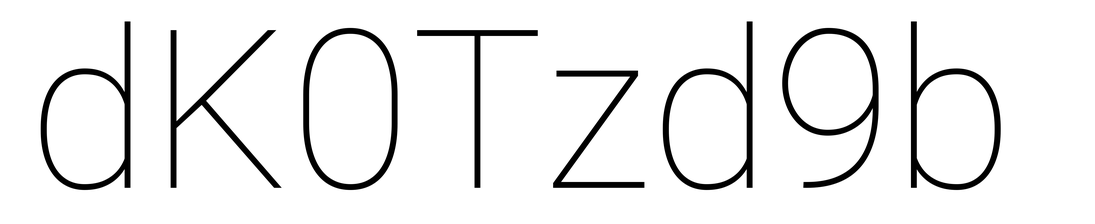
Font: Roboto_Thin